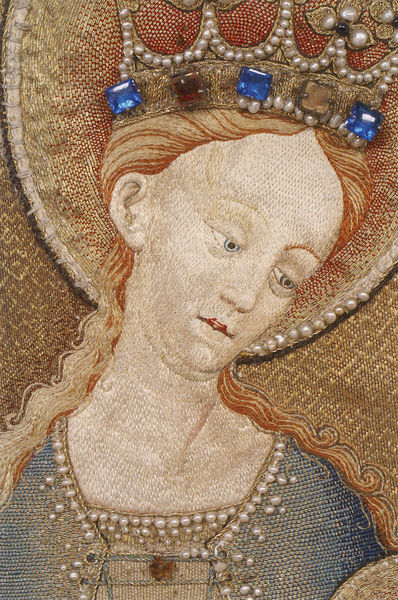
Titel: Antependium; Burgundornat (Frontale zeigt im Mittelbild die mystische Vermählung der hl. Katharina mit dem Christuskind)
Institution: Wien, Kunsthistorisches Museum, Kunstkammer
Schlagwörter: frau, frisur, haar, gold, haare, stickerei, krone, ohren, perlen, gobelin, charakter, gewebe, kunsthandwerk, juwelen